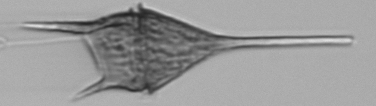
Label: Tripos_lineatus